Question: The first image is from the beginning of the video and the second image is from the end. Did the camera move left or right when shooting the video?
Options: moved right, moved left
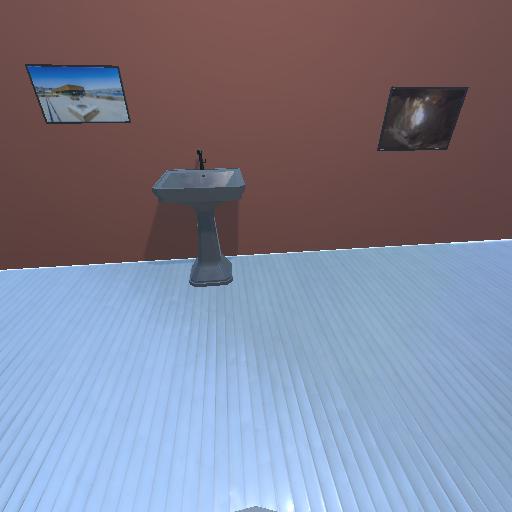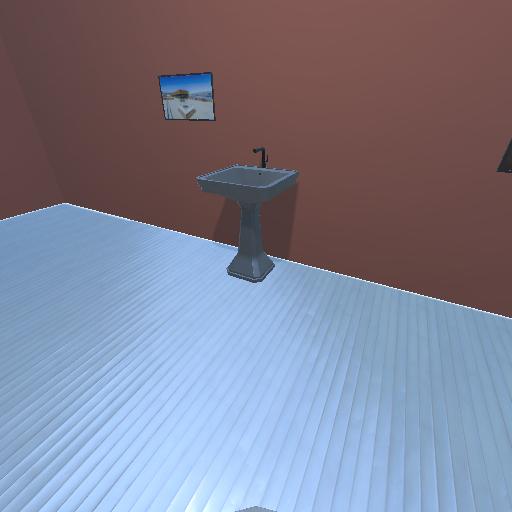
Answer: moved right